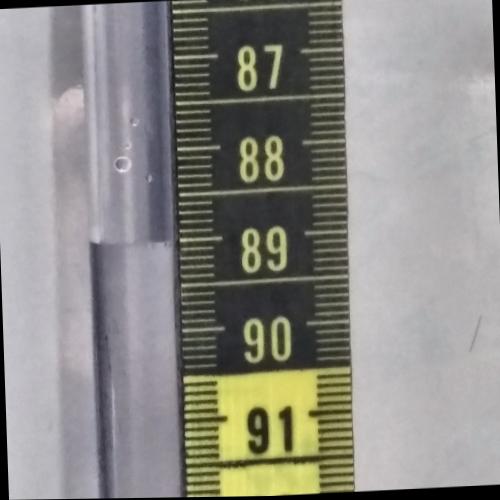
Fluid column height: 89.0 cm